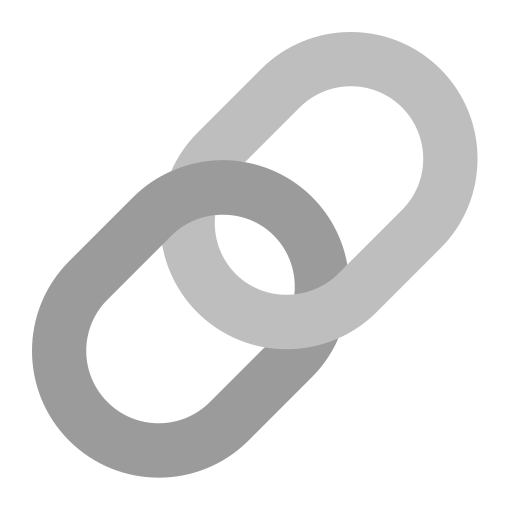
link flat